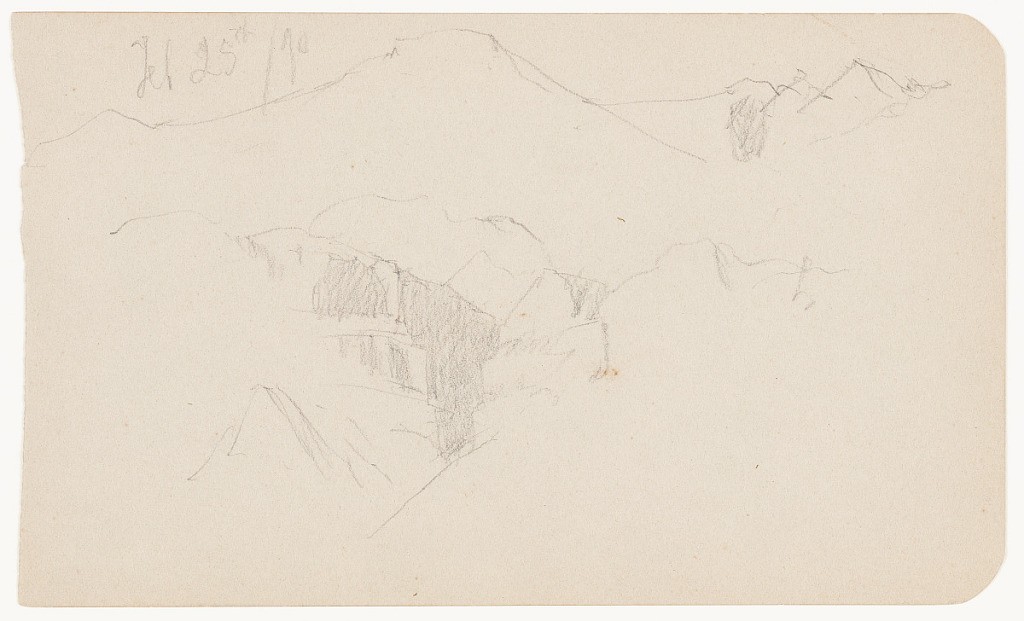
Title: Rugged Mountain Landscape, Mexico
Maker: Frederic Edwin Church, American, 1826–1900
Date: February 25, 1890
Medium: Graphite on gray wove paper
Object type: drawing
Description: Landscape sketch showing an unfinished or indistinct view of a rugged, mountainous landscape in Mexico, likely north of Mexico City. In the middle distance at center, rocky ridges and a dark chasm are loosely rendered while, in the background, a lofty, triangular peak is shown at upper center beside other craggy summits at upper right.